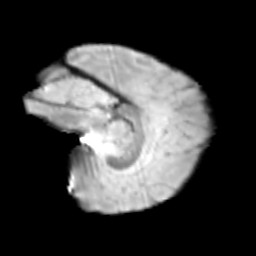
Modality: T2w
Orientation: sagittal
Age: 10
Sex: female
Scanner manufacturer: siemens
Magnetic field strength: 3 T
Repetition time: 3.8 s
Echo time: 0.07 s